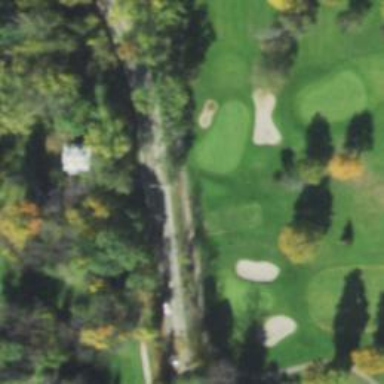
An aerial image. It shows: View of golf hole.